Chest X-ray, AP view. Patient: 44 years old, sex M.
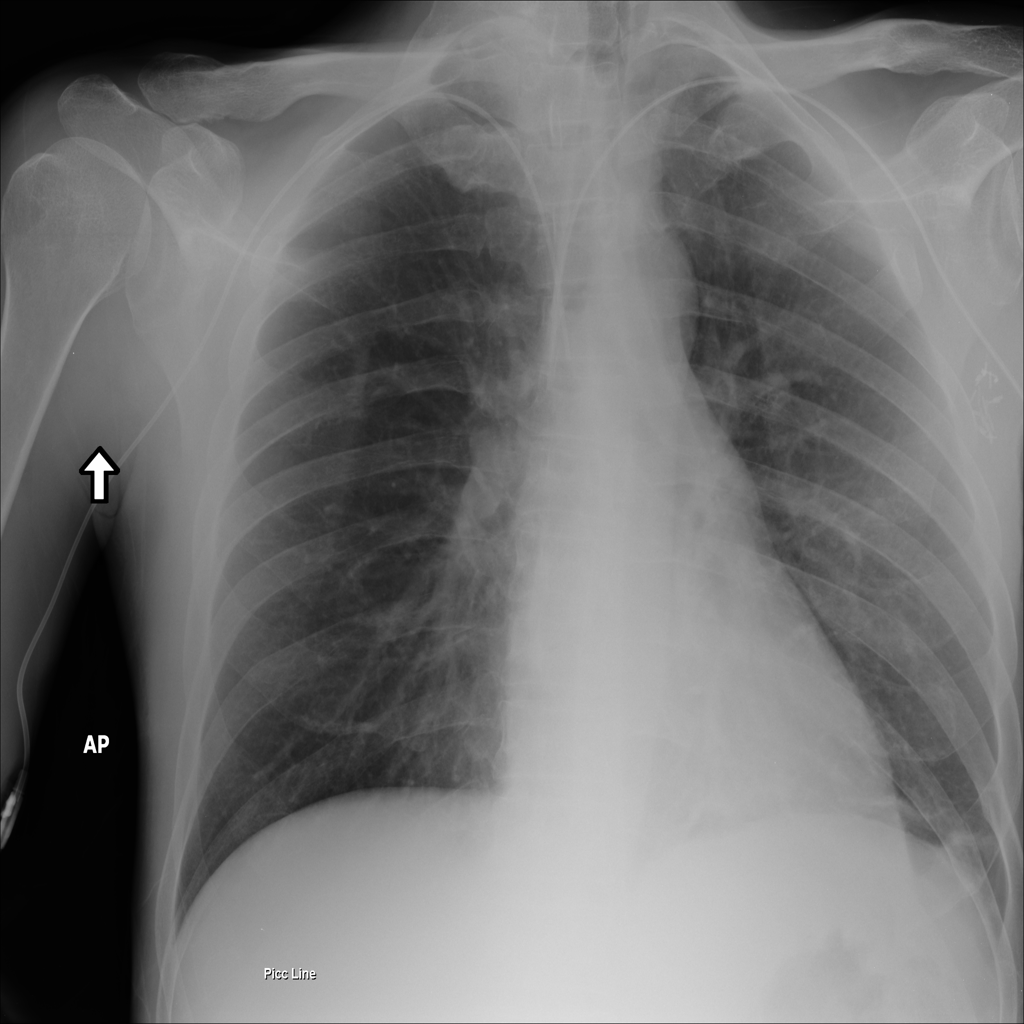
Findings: No Finding